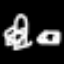
Label: chair